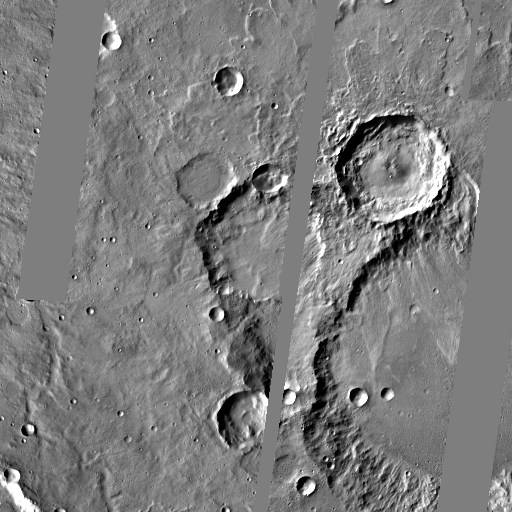
Crater classes present: Background, Other, Layered, Buried, Secondary